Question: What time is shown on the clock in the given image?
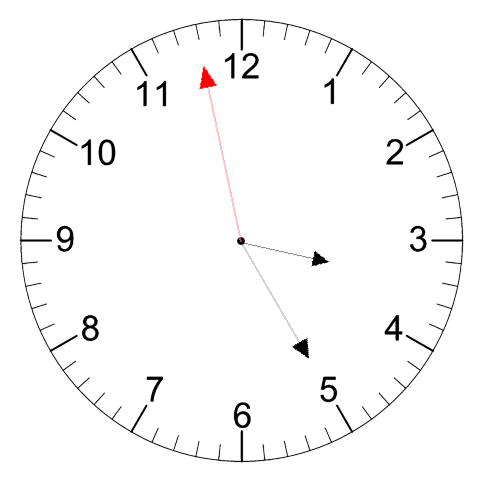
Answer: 03:24:58